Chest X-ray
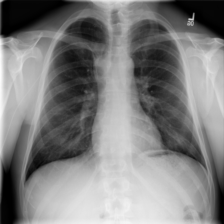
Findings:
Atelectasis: negative
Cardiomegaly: negative
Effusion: negative
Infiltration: negative
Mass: positive
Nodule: negative
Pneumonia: negative
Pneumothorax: negative
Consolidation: negative
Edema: negative
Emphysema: negative
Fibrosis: negative
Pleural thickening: negative
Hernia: negative